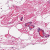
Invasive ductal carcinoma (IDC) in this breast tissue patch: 0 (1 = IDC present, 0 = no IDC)